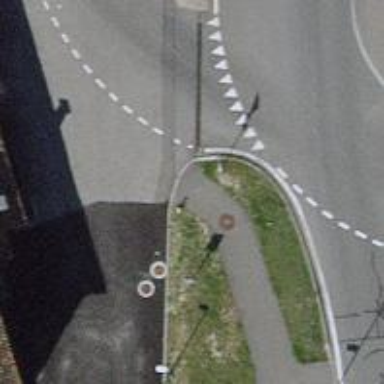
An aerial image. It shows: Sidewalk.